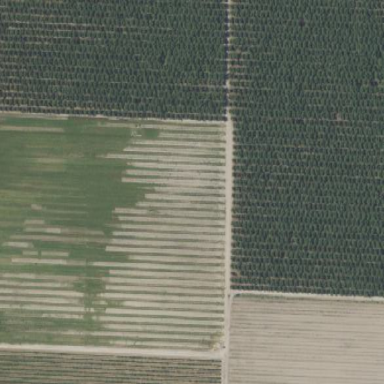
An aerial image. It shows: Almond orchard with rows of almond trees.